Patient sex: M
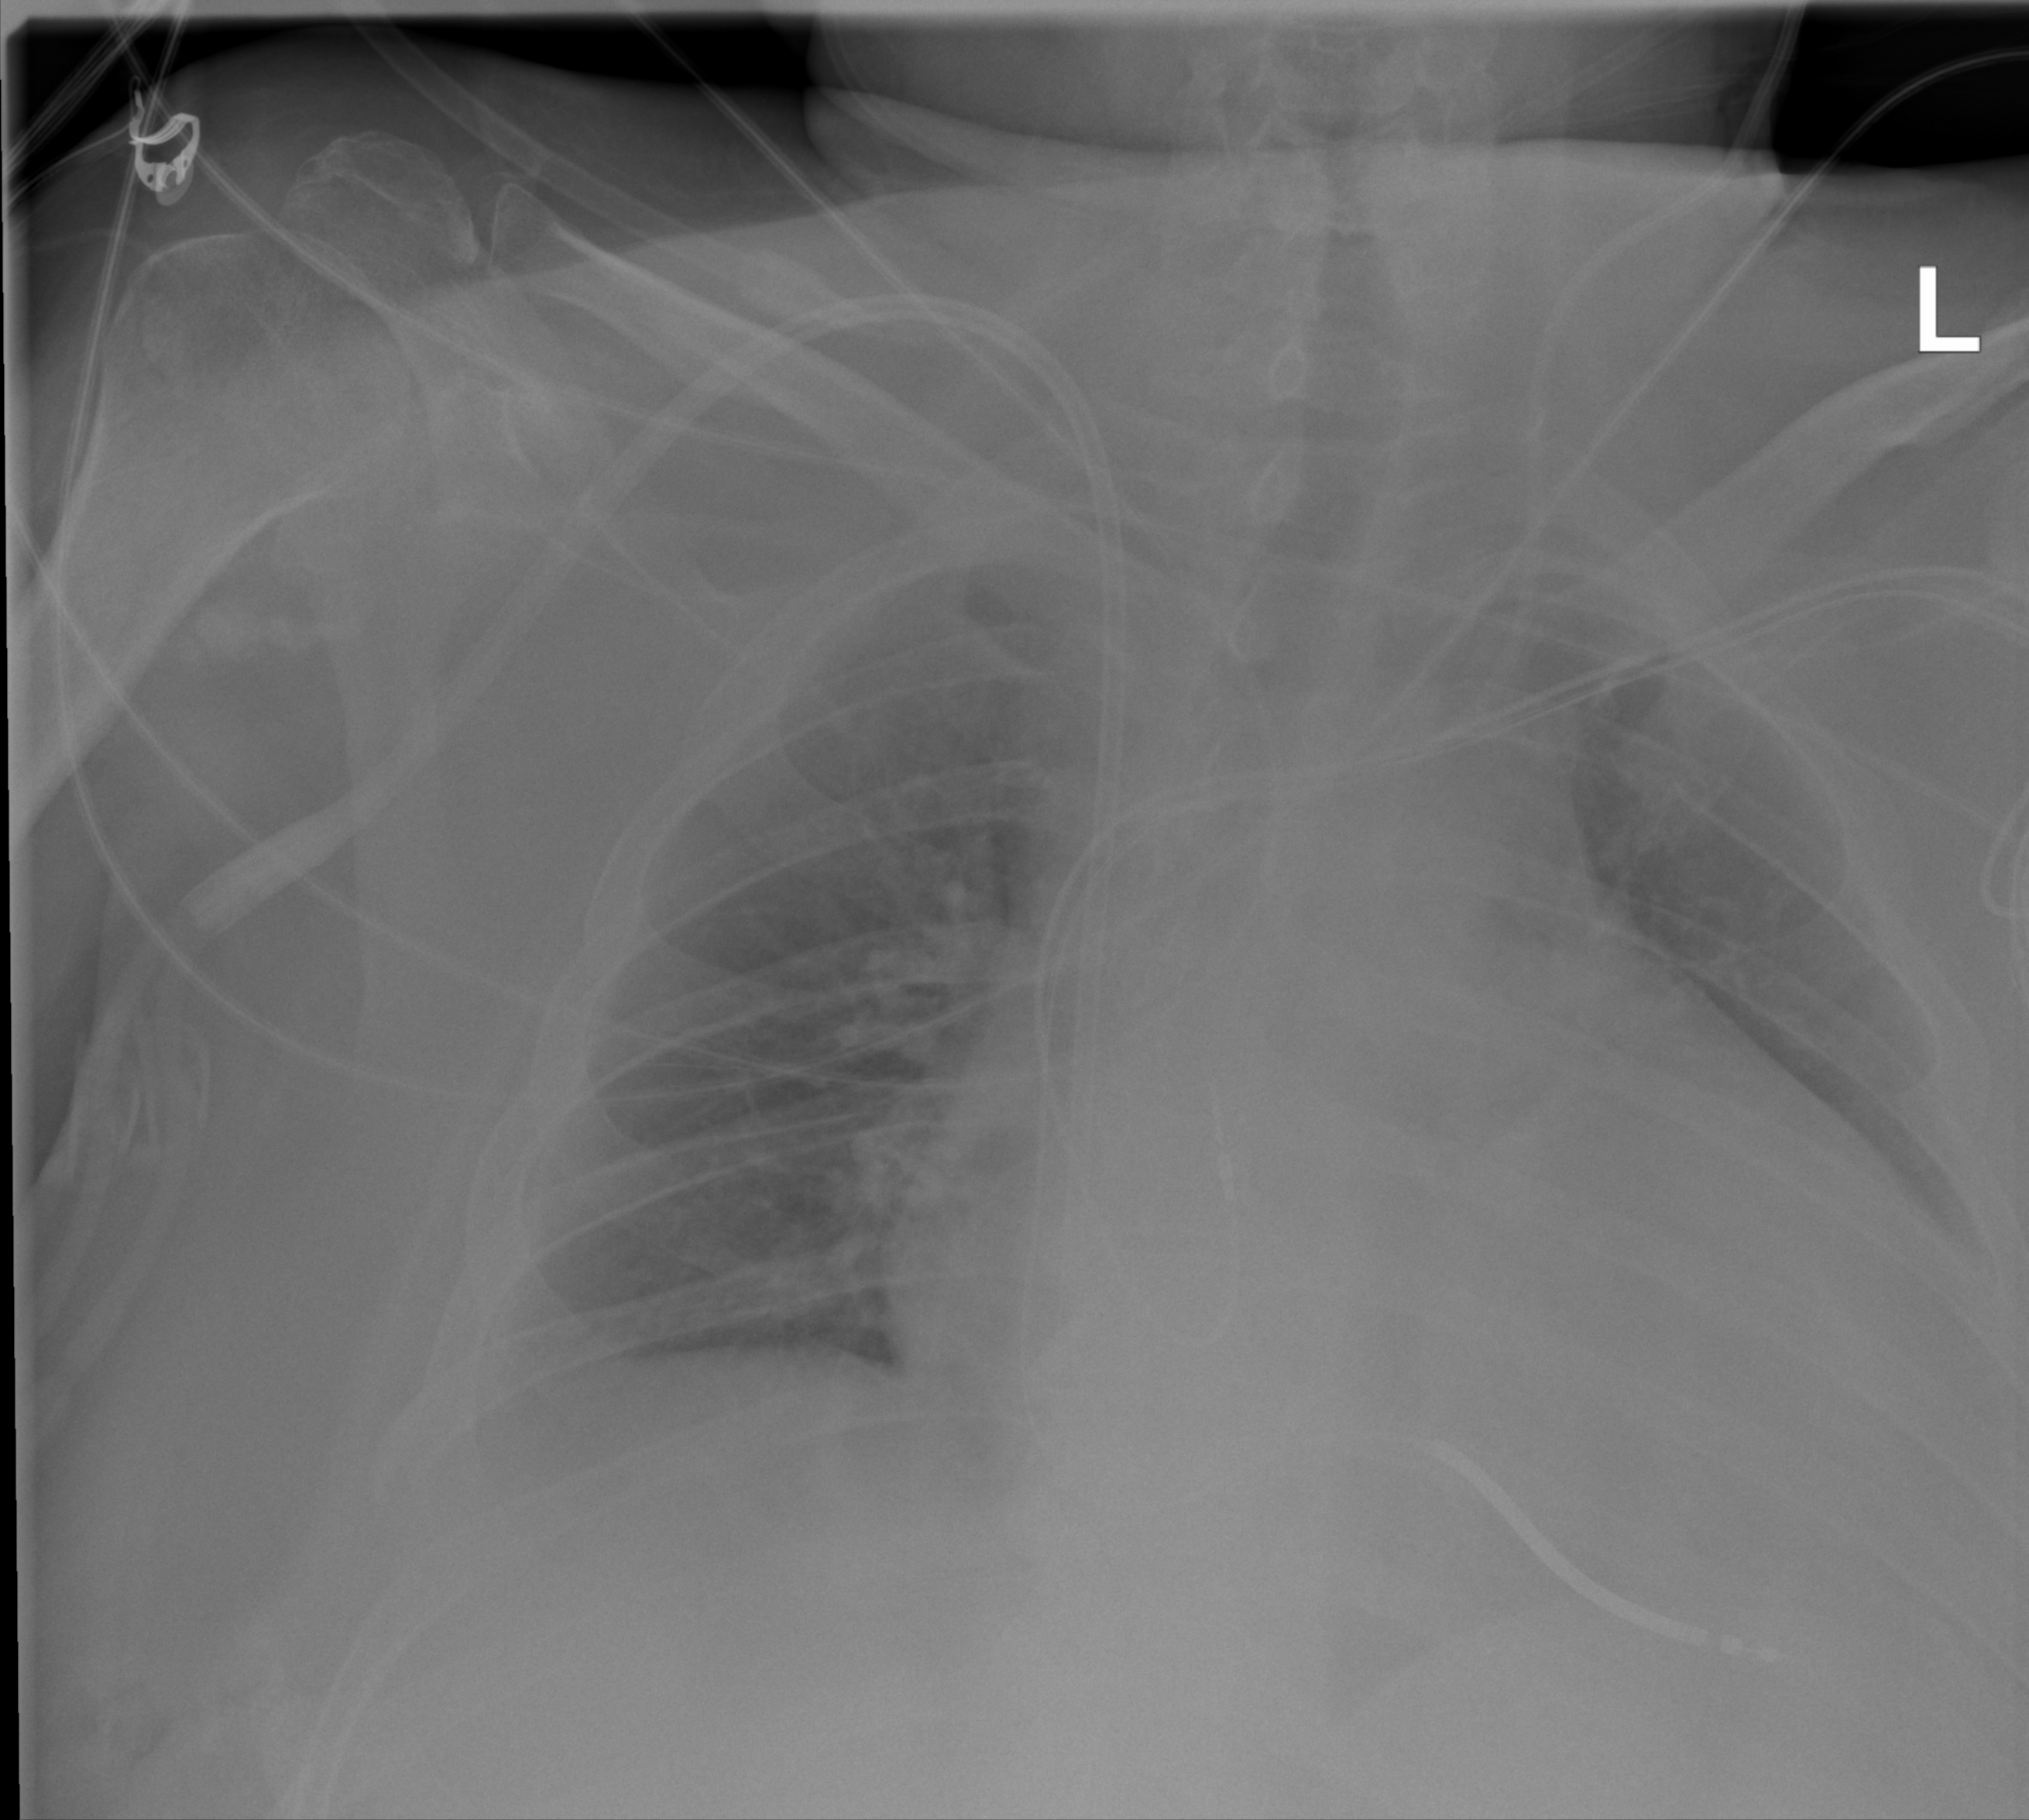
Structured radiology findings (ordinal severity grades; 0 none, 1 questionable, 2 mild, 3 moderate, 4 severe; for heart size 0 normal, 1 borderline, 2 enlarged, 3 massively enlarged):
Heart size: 3
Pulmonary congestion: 2
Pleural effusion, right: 2
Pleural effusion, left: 2
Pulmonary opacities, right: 2
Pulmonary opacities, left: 2
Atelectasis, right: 2
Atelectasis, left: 2